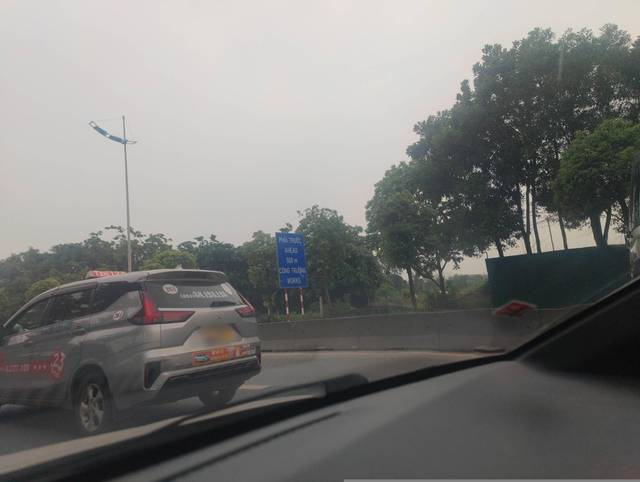
Region: Vietnam
Coordinates: 21.104, 105.853